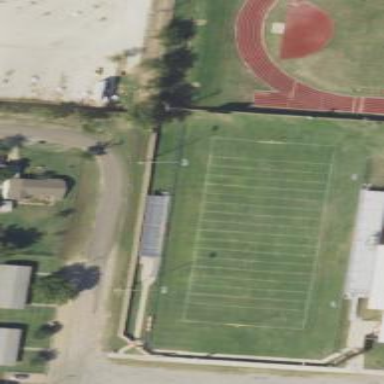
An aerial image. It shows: American football pitch for leisure and sport activities.